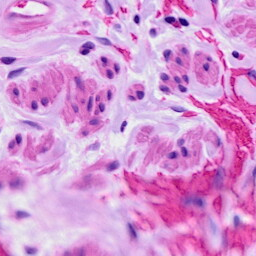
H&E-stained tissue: Ovarian